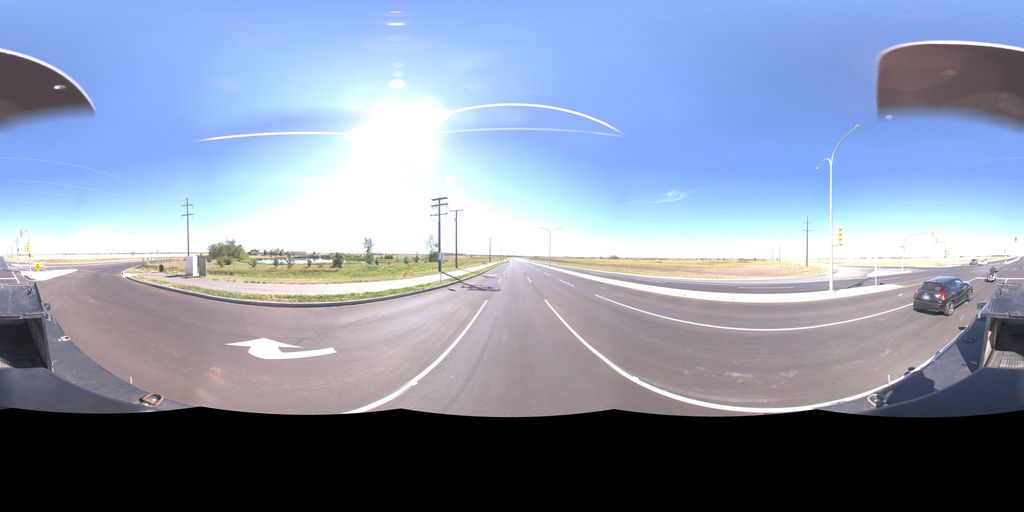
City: saskatoon